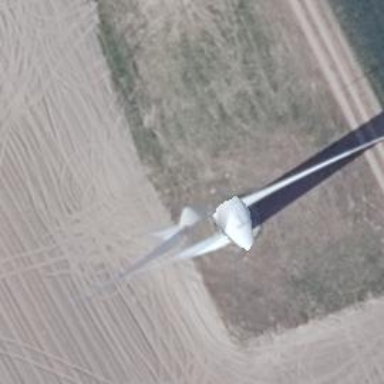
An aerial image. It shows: Wind power generator employing wind turbines.